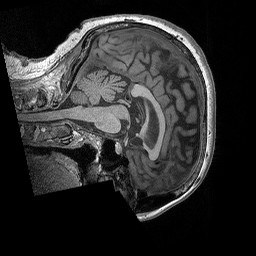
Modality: T1w
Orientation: sagittal
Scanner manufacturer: siemens
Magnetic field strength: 3 T
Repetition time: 2.3 s
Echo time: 0.00298 s